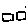
Label: square